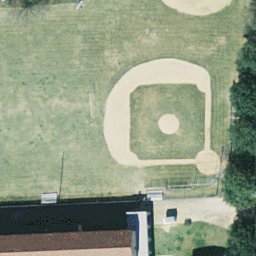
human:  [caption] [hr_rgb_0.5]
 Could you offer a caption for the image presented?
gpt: It is a new baseball diamond with sands and grass .

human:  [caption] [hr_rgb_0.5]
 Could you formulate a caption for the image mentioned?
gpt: This is a baseball diamond .

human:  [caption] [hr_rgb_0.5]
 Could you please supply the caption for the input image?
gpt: A regular baseball diamond compose of manicured lawns and sand .

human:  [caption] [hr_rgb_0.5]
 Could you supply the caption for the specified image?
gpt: It is a regular baseball diamond .

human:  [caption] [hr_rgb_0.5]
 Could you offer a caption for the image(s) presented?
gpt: A regular baseball diamond compose of manicured lawns and sand .